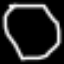
Label: octagon